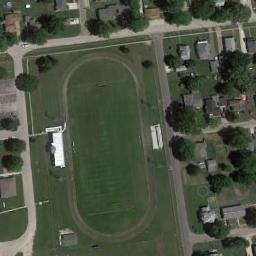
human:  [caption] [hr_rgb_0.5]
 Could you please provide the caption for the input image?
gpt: The ground track field is surrounded by some trees and houses arranged neatly .

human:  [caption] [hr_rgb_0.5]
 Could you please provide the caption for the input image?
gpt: There are strange green fields in the track and field .

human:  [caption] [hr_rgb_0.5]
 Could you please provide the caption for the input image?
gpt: The ground track field is surrounded by grass .

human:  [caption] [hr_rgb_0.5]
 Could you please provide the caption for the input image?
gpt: The track and field is built on the lawn, A road away from the residential area, And there is a lot of vegetation around it .

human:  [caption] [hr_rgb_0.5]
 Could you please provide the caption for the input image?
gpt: There are green lawns and trees around the ground track field with a black track .